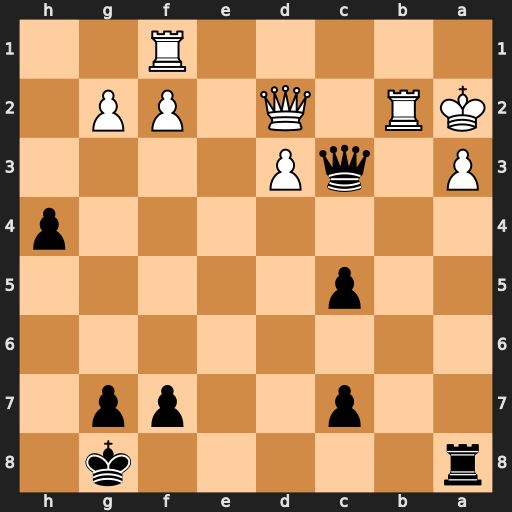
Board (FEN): r5k1/2p2pp1/8/2p5/7p/P1qP4/KR1Q1PP1/5R2
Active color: b
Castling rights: -
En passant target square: -
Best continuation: Qxa3+ Kb1 Qa1+ Kc2 Qxf1